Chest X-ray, PA view. Patient: 37 years old, sex M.
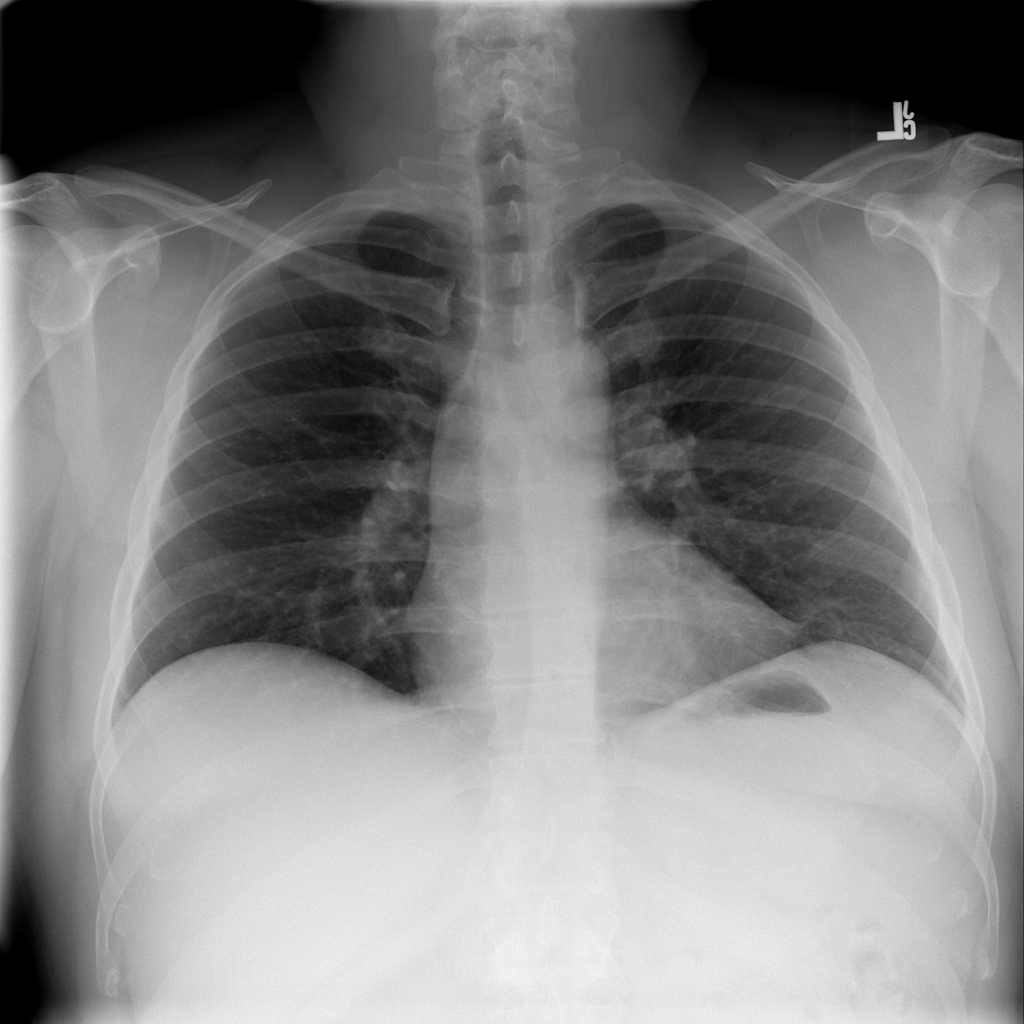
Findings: No Finding